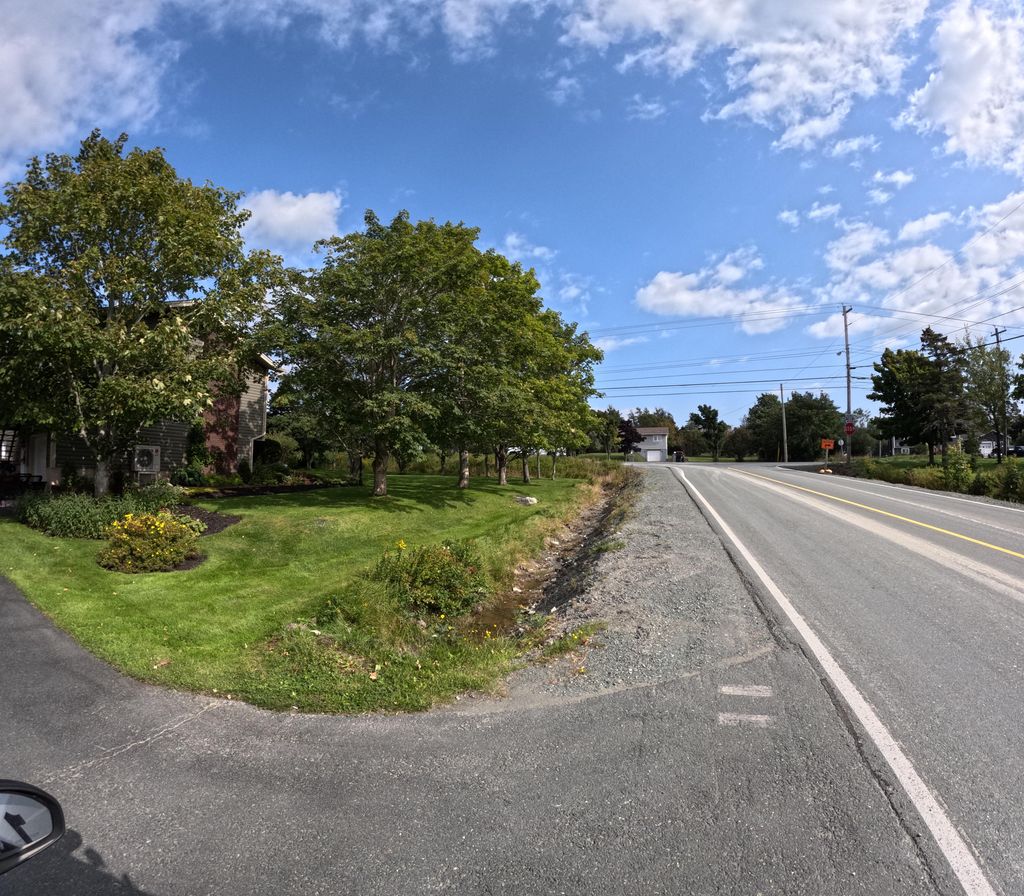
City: st_johns